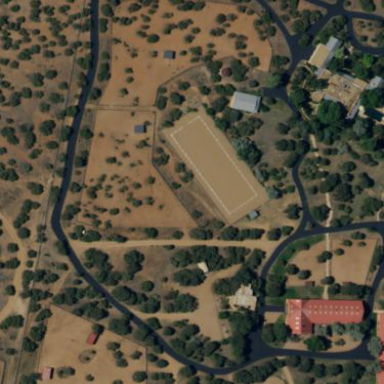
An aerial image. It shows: Equestrian pitch for leisure land activities.